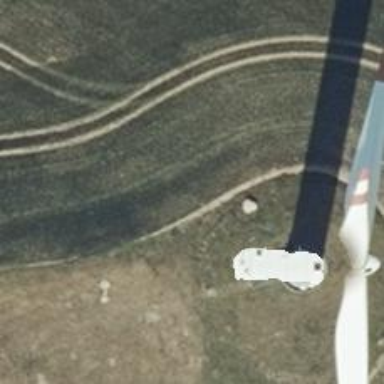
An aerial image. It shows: Wind generator with horizontal axis. The generator is wind turbine.